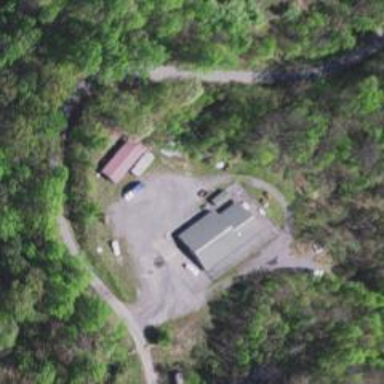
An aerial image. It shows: Animal shelter.